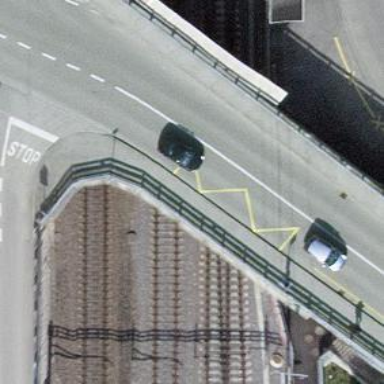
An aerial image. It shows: Bridge with platform for public transport and road use.